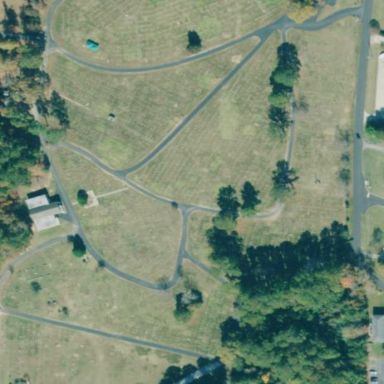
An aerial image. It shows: Cemetery.